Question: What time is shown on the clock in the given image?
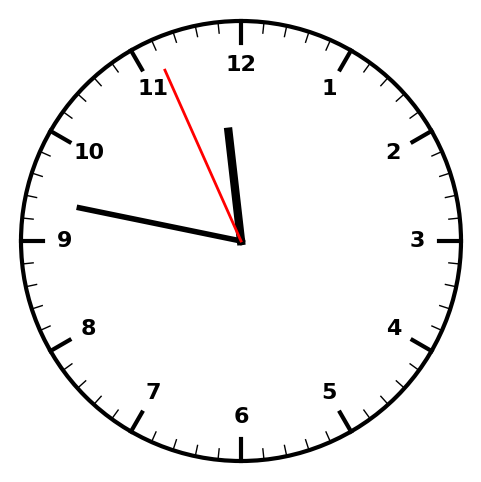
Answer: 11:46:56